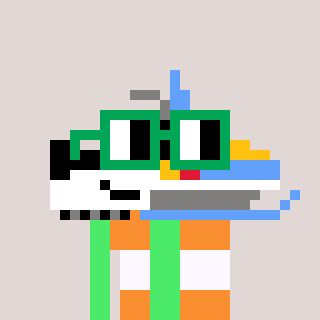
a pixel art character with square green glasses, a snowmobile-shaped head and a teal-colored body on a warm background